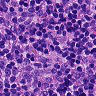
Metastatic tissue present: no